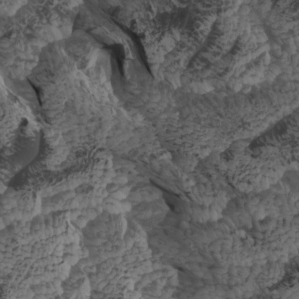
Label: non_frost